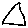
Label: triangle